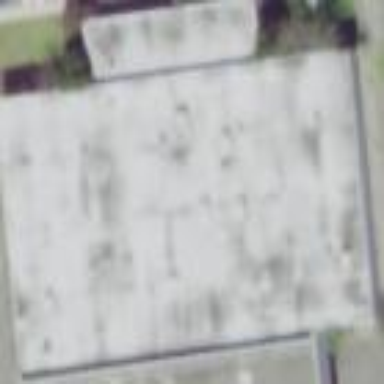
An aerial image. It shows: Warehouse building.